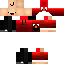
A male human skin with medium skin, wearing brown long hair dressed in a red hoodie and red pants, featuring a closed mouth.